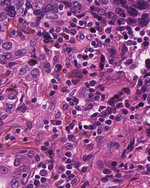
Tumor epithelial tissue: yes
Tumor-associated stroma tissue: yes
Normal tissue: no